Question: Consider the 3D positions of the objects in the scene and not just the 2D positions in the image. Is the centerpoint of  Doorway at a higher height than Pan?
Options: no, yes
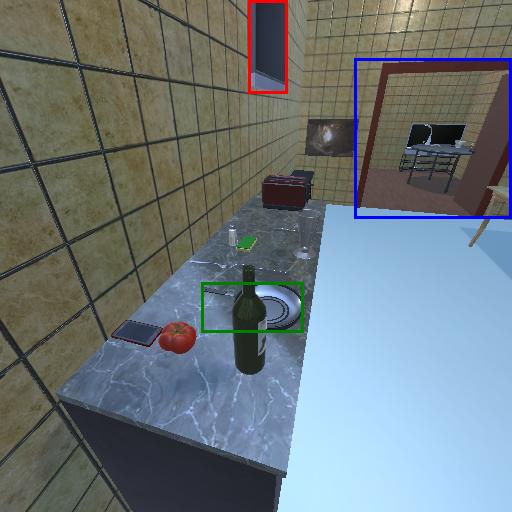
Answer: no